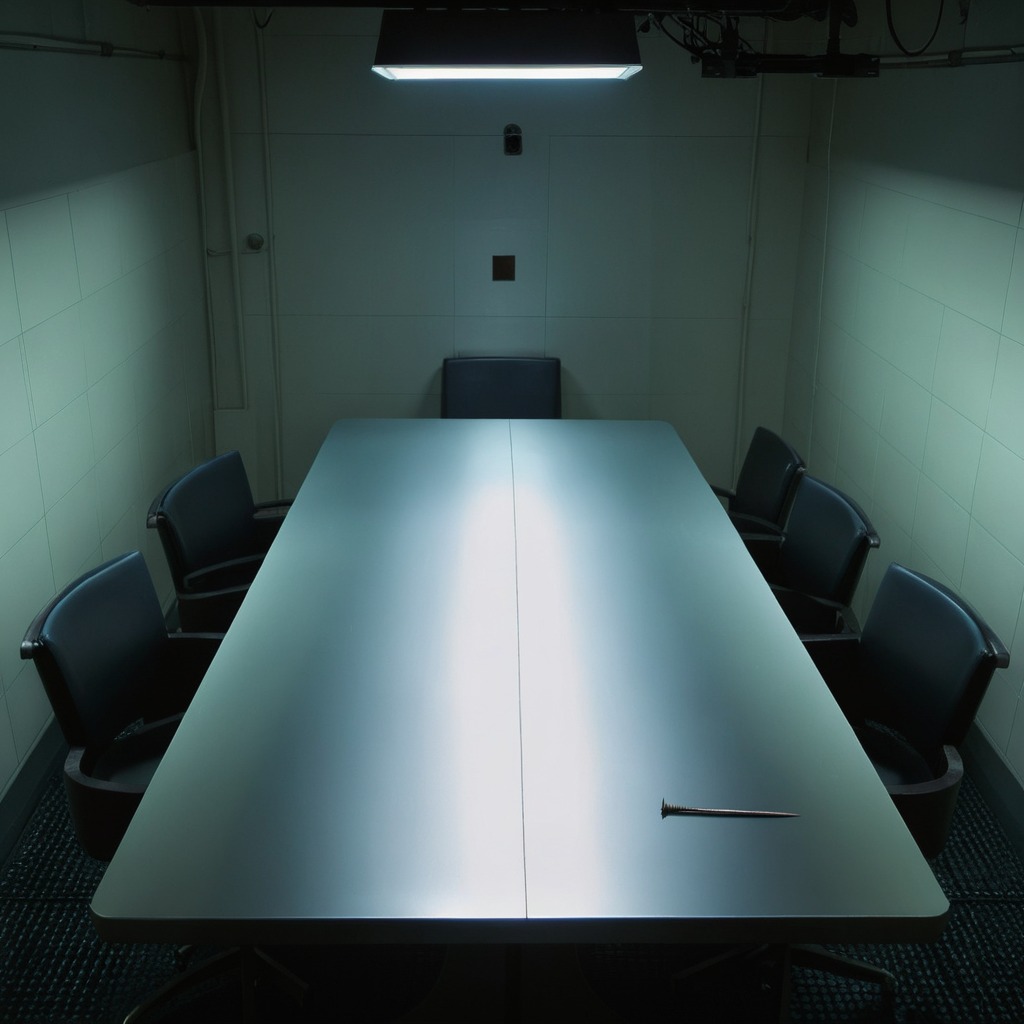
A nail is lying on the clean empty table in a railway signal maintenance room lit by harsh overhead fluorescents photorealistic surface textures crisp shadows high dynamic range